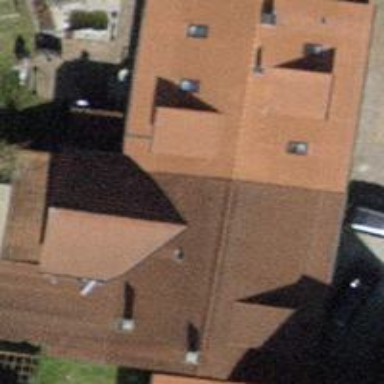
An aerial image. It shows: Semidetached house with gabled roof.